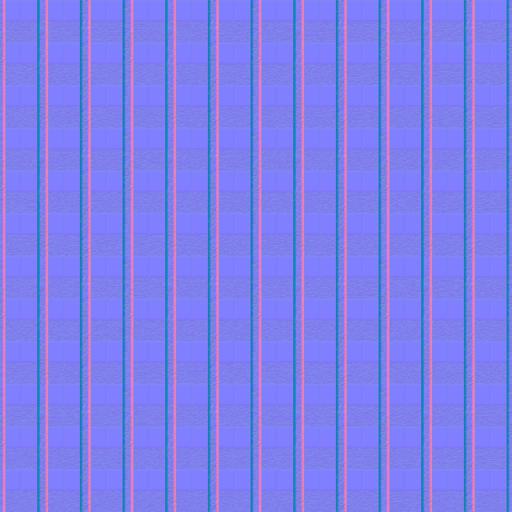
facade night skyscraper wall window windows